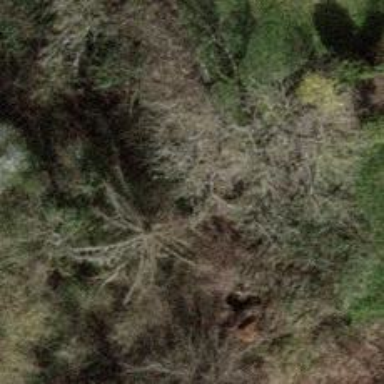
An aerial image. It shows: Evergreen needle-leaved tree.